Field crop: maize
Growth stage: 2
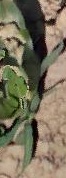
Species: maize